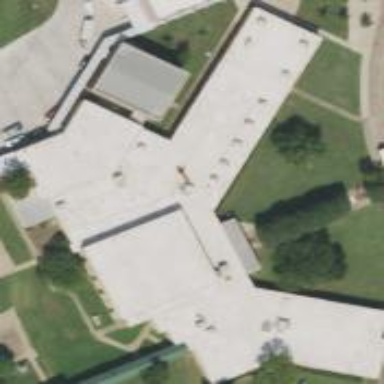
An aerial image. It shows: School building.